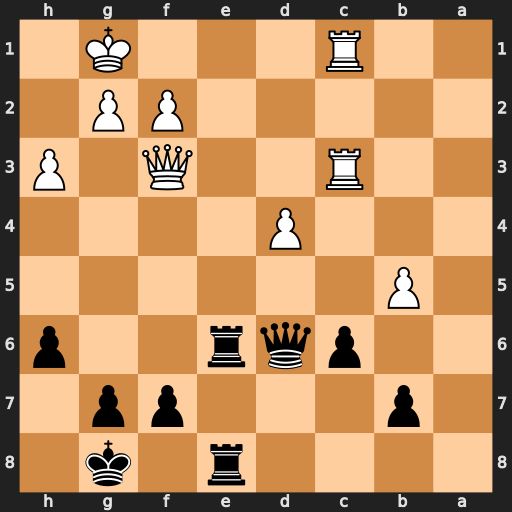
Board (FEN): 4r1k1/1p3pp1/2pqr2p/1P6/3P4/2R2Q1P/5PP1/2R3K1
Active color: b
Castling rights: -
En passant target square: -
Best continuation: Re1+ Rxe1 Rxe1#